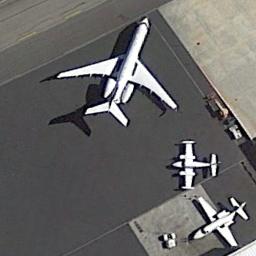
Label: airplane